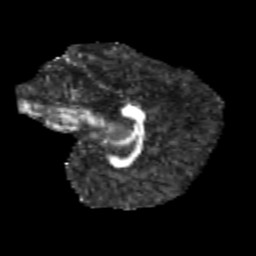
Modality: FA
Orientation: sagittal
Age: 9
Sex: female
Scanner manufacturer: siemens
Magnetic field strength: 3 T
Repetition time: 3.8 s
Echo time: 0.07 s